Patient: sex M, age 75
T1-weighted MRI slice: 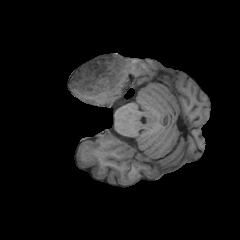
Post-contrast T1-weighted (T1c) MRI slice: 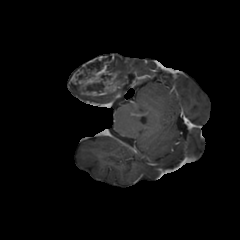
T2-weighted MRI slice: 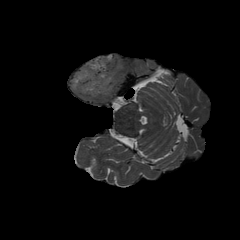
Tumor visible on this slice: yes
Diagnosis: Glioblastoma, IDH-wildtype
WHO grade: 4